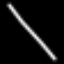
Label: line